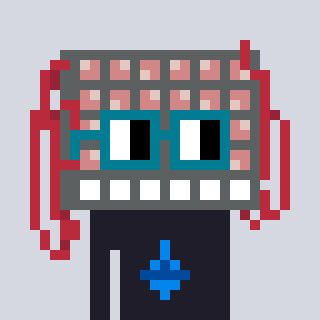
a pixel art character with square dark green glasses, a turing-shaped head and a grayscale-colored body on a cool background